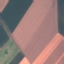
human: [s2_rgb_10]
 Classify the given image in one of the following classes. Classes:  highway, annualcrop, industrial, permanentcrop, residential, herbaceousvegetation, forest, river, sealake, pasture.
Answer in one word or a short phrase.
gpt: AnnualCrop